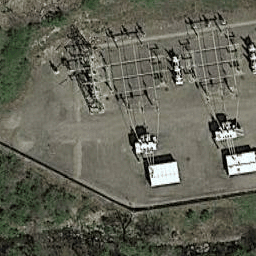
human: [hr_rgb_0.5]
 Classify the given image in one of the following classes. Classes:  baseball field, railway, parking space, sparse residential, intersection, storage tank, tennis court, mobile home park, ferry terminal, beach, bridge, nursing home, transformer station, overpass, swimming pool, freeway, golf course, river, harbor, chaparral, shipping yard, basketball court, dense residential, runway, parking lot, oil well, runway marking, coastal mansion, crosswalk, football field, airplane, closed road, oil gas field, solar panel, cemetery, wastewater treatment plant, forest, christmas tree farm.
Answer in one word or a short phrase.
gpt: transformer station